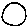
Label: circle